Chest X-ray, PA view. Patient: 60 years old, sex M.
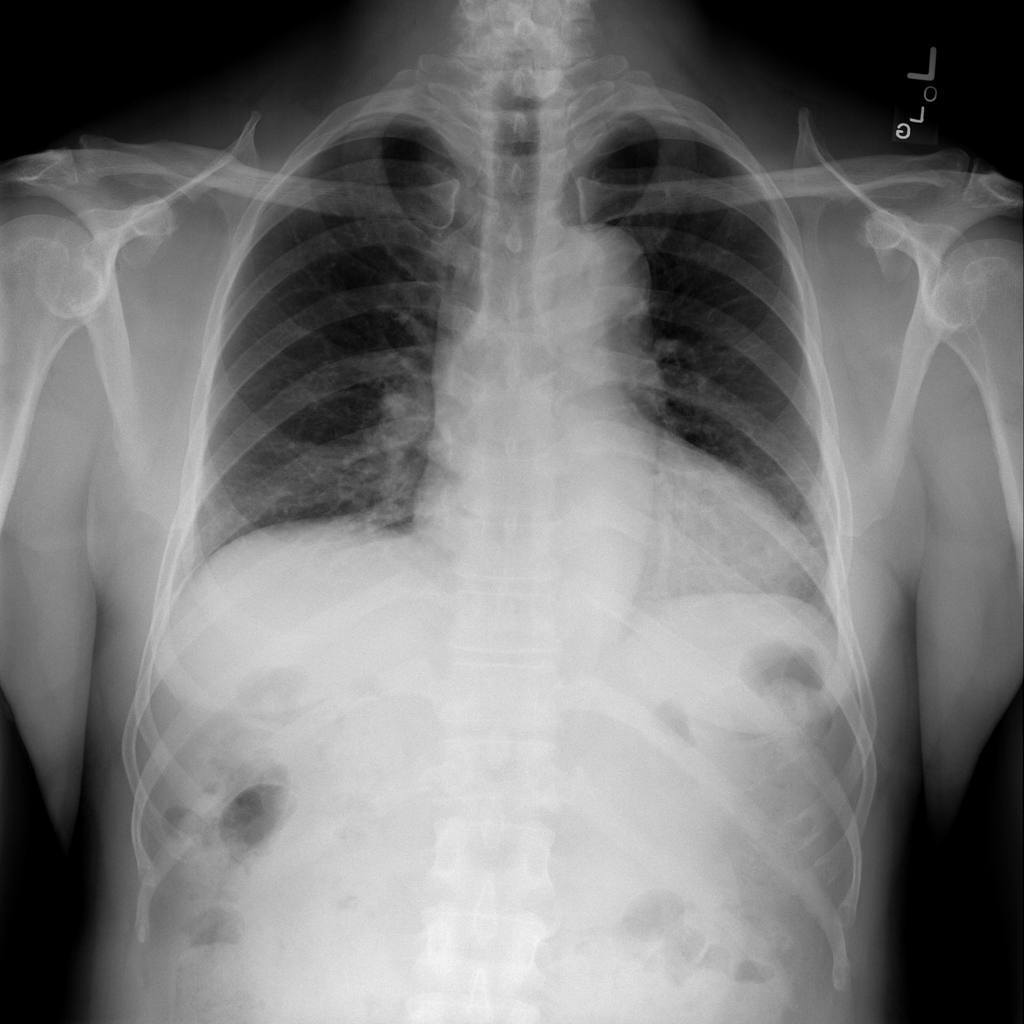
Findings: Cardiomegaly